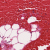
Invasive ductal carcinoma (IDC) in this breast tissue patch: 0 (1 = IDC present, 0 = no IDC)